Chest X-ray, AP view. Patient: 44 years old, sex M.
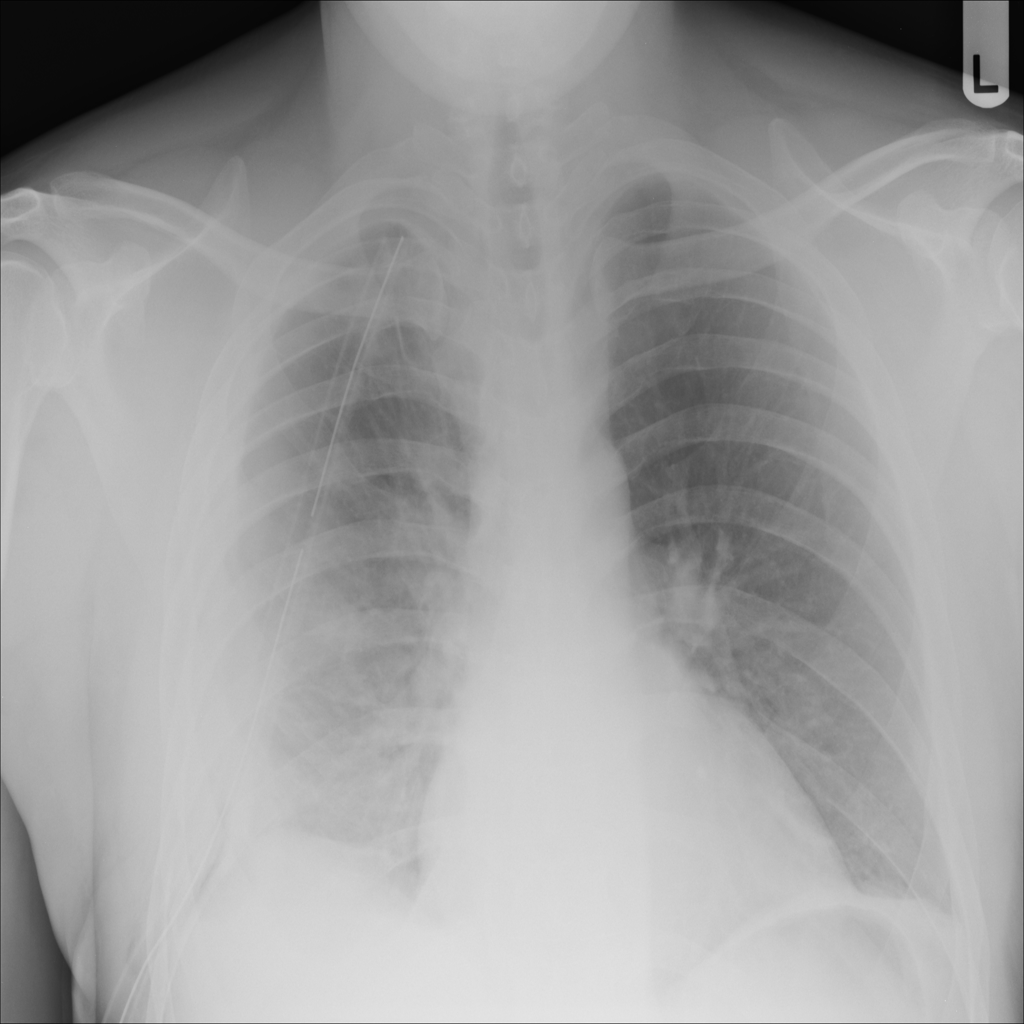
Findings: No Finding